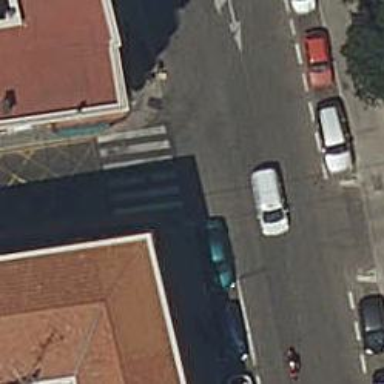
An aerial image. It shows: Uncontrolled zebra crossing on the road.